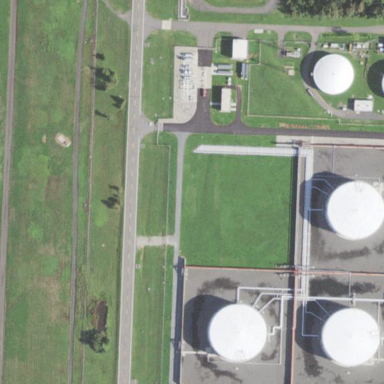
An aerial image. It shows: Industrial area designated for oil storage.